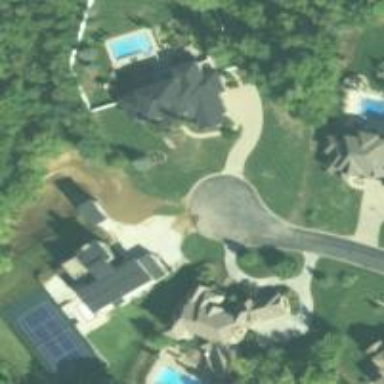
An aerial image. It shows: Driveway.